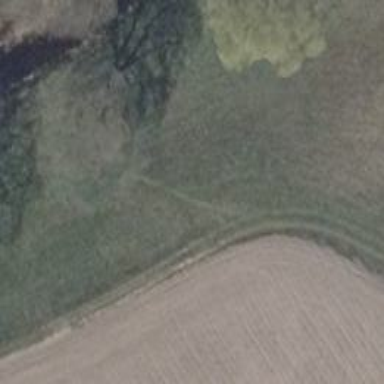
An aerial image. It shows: Grass path.